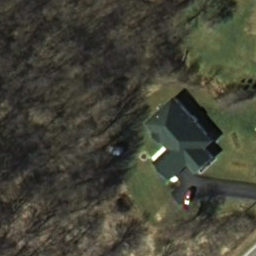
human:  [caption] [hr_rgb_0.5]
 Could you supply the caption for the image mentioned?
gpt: A house with orange roofs is surrounded by lawn and withered trees in the sparse residential area .

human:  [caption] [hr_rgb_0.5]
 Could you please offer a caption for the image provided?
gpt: A house with lawn and withered trees surrounded is in the sparse residential area .

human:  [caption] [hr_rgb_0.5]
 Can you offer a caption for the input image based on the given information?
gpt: A house with plants surrounded and a road beside in the sparse residential area .

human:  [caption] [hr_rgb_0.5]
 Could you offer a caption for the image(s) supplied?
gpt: This is a sparse residential area with a villa surrounded by lawn and withered trees .

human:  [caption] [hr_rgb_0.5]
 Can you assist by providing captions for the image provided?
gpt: A house with plants surrounded and a road beside .